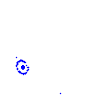
Particle: proton